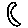
Label: moon